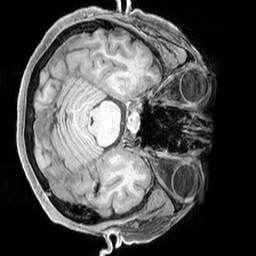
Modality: T1w
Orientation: axial
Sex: female
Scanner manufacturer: siemens
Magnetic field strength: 3 T
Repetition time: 2.3 s
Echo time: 0.00226 s